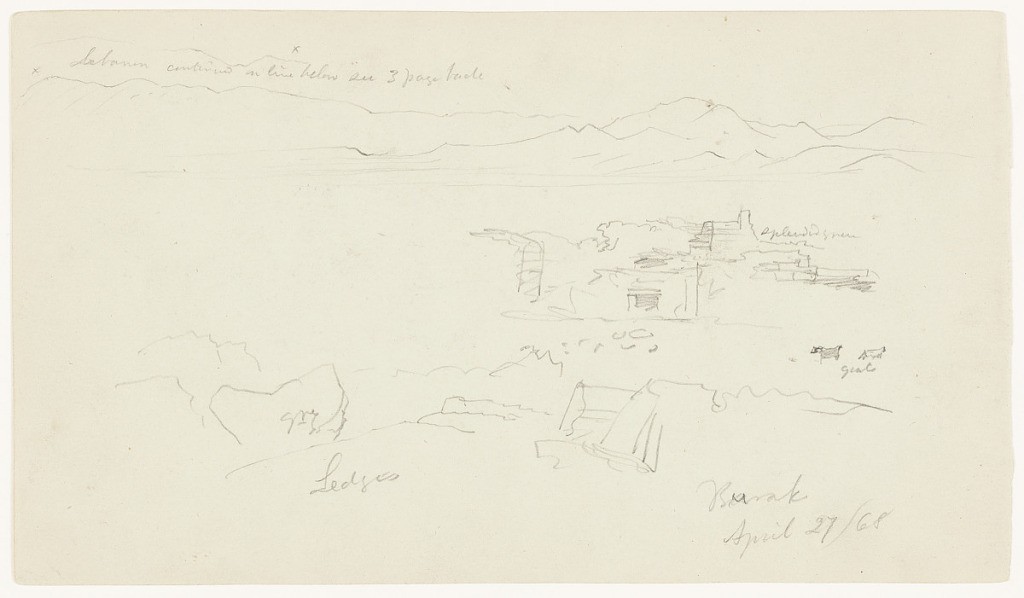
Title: Overlooking Burak, Syria, Part One
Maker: Frederic Edwin Church, American, 1826–1900
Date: April 27, 1868
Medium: Graphite on gray-green wove paper; verso: graphite
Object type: Drawing
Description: Landscape sketch showing a view overlooking a the village of Burak (also spelled Burraq) in southern Syria. Ledge and rocks are visible in foreground with structures and perhaps ruins, in the middle distance at right. In the background, the mountains that separate Lebanon from Syria are visible.

Verso: Mixed sketches showing the branches and leaves of a poplar tree at right, a goat herder at upper center, and a view of a wadi with animals is shown at upper left. Two sketches of plants are visible in lower left corner.